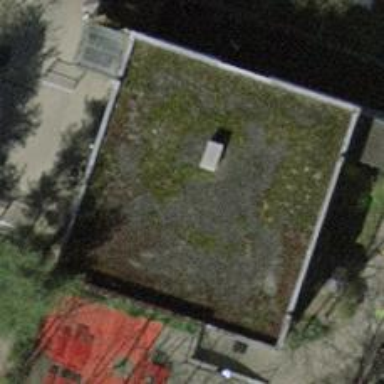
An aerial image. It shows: Kindergarten.